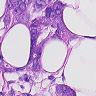
Metastatic tissue present: yes